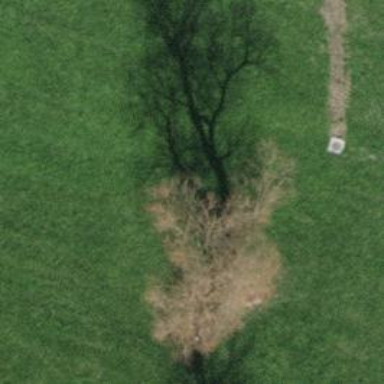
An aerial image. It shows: Agricultural area with deciduous broadleaved trees.